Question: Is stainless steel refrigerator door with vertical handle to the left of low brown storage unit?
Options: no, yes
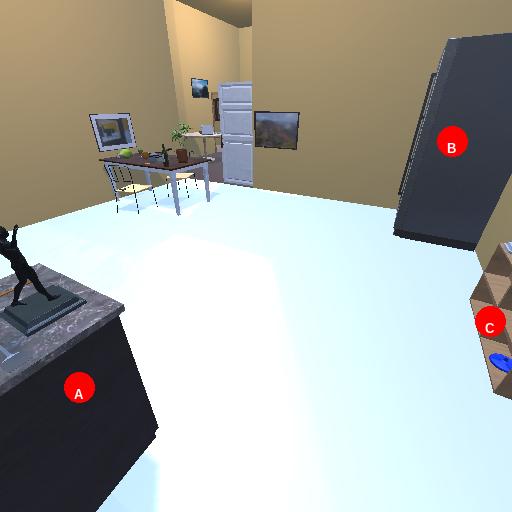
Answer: no